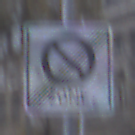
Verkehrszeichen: EndeEingeschraenktesHalteverbotZone
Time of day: SunriseSunset
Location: Outdoor (Urban)
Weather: PartlyCloudy
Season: NotSpecified
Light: Natural